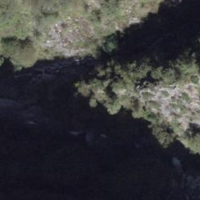
EUNIS habitat code: 44
Species observed at this site:
Primula hirsuta